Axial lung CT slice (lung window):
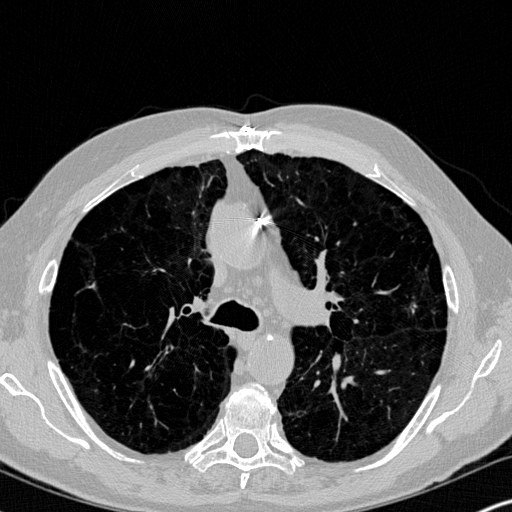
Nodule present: yes
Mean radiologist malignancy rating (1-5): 2.5